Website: home-depot
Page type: billing-address
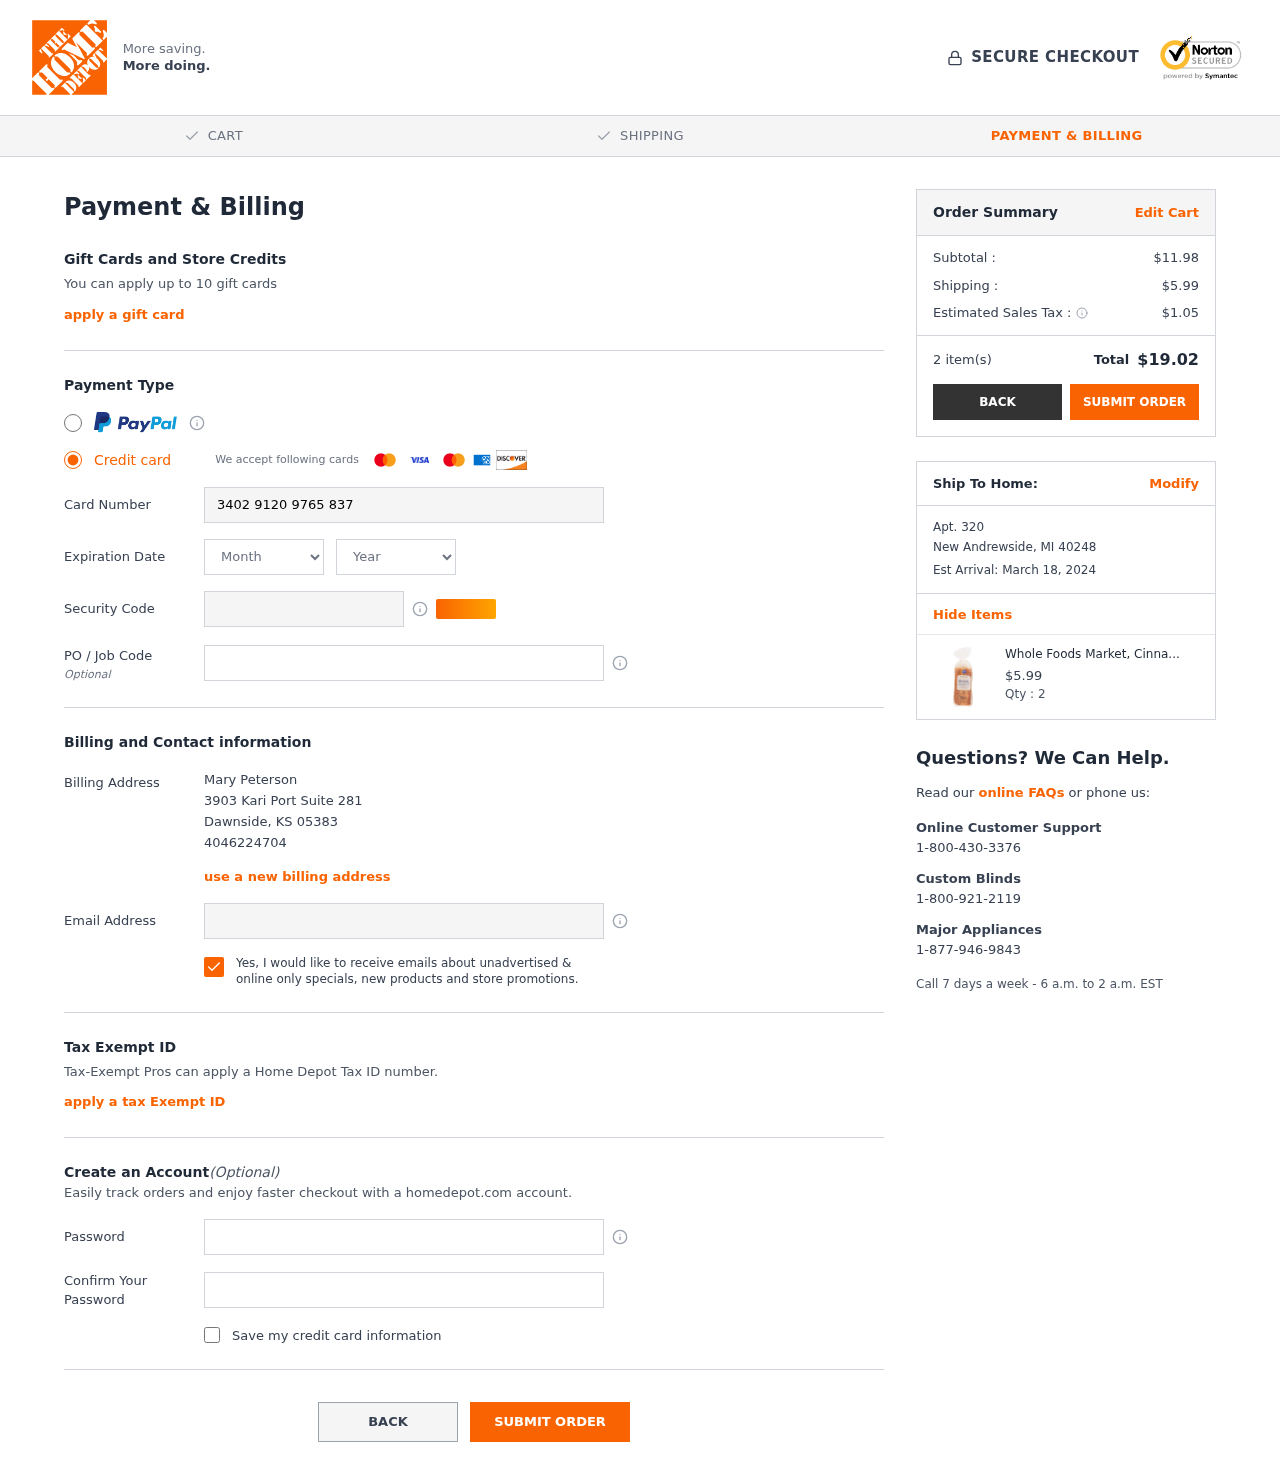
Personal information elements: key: PII_CARD_CVV
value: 5717
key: PII_CARD_EXPIRY_MONTH
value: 08
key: PII_CARD_EXPIRY_YEAR
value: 30
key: PII_CARD_NUMBER
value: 3402 9120 9765 837
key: PII_CITY
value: Dawnside
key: PII_CITY2
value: New Andrewside
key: PII_EMAIL
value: marypeterson@yahoo.com
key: PII_FULLNAME
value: Mary Peterson
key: PII_JOB_CODE
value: NM-7997
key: PII_PHONE
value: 4046224704
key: PII_POSTCODE
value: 05383
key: PII_POSTCODE2
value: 40248
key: PII_STATE_ABBR
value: KS
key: PII_STATE_ABBR2
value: MI
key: PII_STREET
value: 3903 Kari Port Suite 281
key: PII_STREET2
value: Apt. 320
Product elements: key: PRODUCT1_NAME
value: Whole Foods Market, Cinnamon Raisin Brioche, 15.9 Ounce
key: PRODUCT1_PRICE
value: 5.99
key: PRODUCT1_QUANTITY
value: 2
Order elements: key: ORDER_SUBTOTAL
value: $11.98
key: ORDER_SHIPPING_COST
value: $5.99
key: ORDER_TAX
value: $1.05
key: ORDER_NUM_ITEMS
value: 2 item(s)
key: ORDER_TOTAL
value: $19.02
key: ORDER_DELIVERY_DATE
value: Est Arrival: March 18, 2024